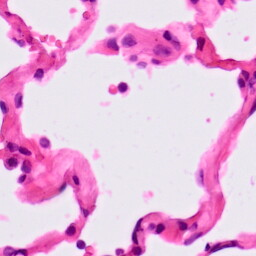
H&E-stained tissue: Lung